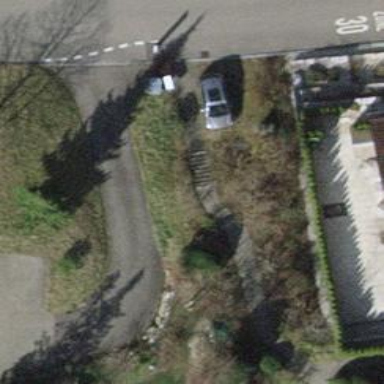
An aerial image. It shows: Road with steps.